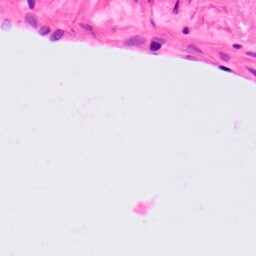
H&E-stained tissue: Lung